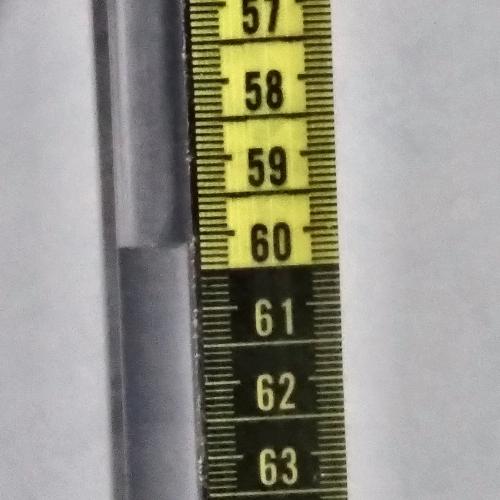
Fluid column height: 60.1 cm